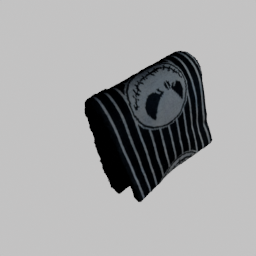
Label: people